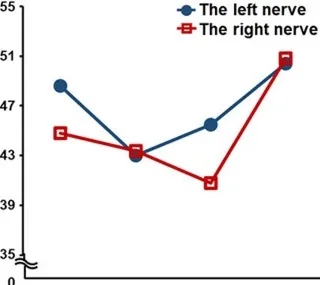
Nerve conduction study changes. MNCV. In tibial nerves.
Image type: chart (chart)